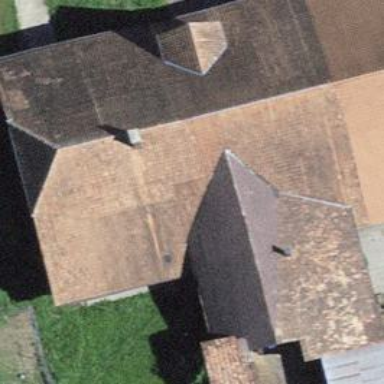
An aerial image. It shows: Farm building.